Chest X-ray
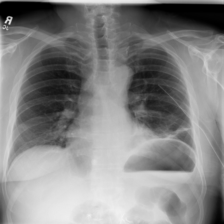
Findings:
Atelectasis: positive
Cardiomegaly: negative
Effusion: negative
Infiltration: negative
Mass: negative
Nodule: negative
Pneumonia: negative
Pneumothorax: negative
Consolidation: negative
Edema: negative
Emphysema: negative
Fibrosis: negative
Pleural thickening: negative
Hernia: negative